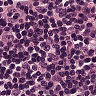
Metastatic tissue present: yes